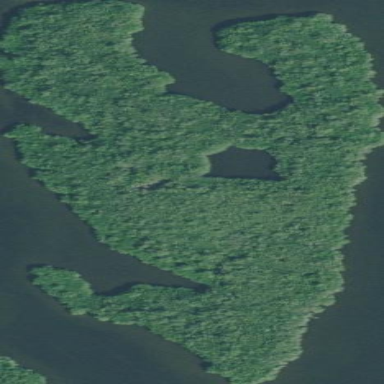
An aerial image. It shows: Islet.